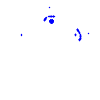
Particle: kaon